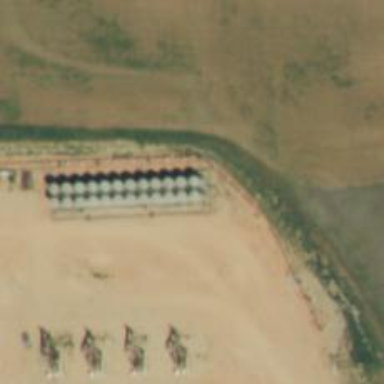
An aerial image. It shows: Storage tank with man-made structure.